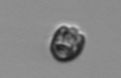
Label: Pyramimonas_morphotype1